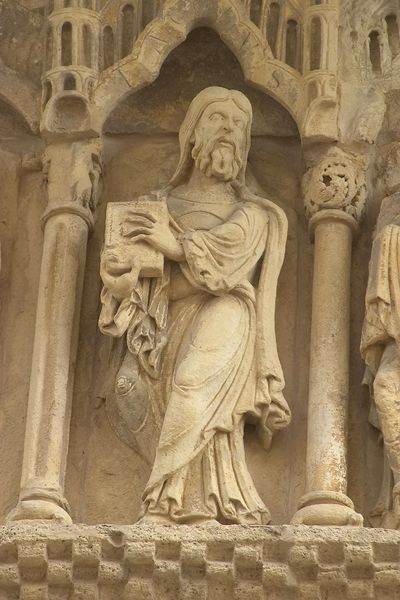
Titel: Kirche Santiago in Carrion de los Condes
Standort: Carrion de los Condes, Kirche Santiago (EU - E)
Schlagwörter: hand, mann, marmor, nase, säule, säulen, bart, falten, stein, figur, gewand, haare, mantel, scheitel, skulptur, bein, bogen, detail, faltenwurf, nische, buch, kapitell